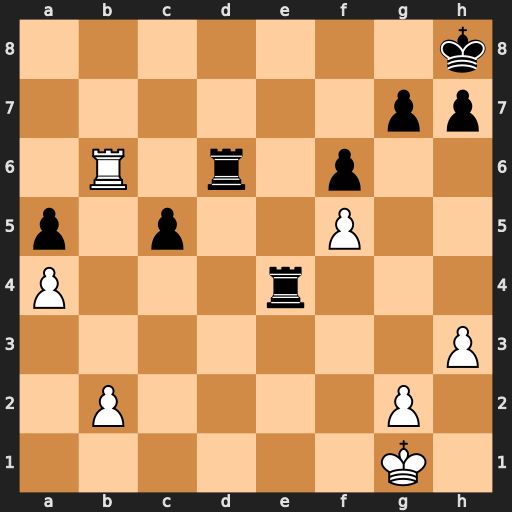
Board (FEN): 7k/6pp/1R1r1p2/p1p2P2/P3r3/7P/1P4P1/6K1
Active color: w
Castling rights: -
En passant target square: -
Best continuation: Rb8+ Rd8 Rxd8+ Re8 Rxe8#